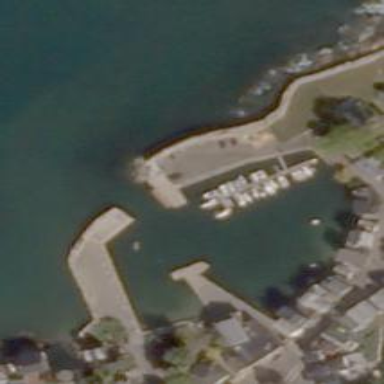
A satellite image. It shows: Marina on leisure land.